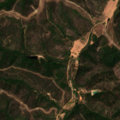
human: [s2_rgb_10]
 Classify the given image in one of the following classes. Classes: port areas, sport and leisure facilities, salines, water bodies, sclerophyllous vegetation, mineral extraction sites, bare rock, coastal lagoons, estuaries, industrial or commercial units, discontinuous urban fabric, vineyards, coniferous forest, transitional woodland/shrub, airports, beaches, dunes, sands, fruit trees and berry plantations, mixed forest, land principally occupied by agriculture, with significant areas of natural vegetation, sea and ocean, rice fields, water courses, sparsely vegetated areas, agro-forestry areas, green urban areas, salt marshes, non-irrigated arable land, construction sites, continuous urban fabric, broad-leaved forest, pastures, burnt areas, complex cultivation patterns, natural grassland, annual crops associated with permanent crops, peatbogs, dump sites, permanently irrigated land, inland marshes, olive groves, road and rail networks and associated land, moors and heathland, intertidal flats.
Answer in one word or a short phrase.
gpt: non-irrigated arable land, complex cultivation patterns, broad-leaved forest, coniferous forest, transitional woodland/shrub